Question: I believe there is a problem with the normalization of the histogram, since one must divide with the radius of each element.
---
I am trying trying to calculate the fluctuations of particle number and the radial distribution function of a 2d LennardJones(LJ) system using python3. Although I believe the particle fluctuations come out right, the pair correlation g(r) come right for small distances but then blow up ( the calculation uses numpy's histogram method).
The thing is, I can' t find out why such a behavior emerges- perhaps of some misunderstanding of a method? As it is, I am posting the relevant code right below, and if needed, I could also upload other parts of the code or the entire script.
Note first, that since we are working with the Grand-Canonical Ensemble, as the number of particles changes,
'''
def mcex(L,npart,particles,beta,rho0,V,en):
factorin=(rho0*V)/(npart+1)
factorout=(npart)/(V*rho0)
print("factorin=",factorin)
print("factorout",factorout)
# Produce random number and check:
rand = random.uniform(0, 1)
if rand <= 0.5:
# Insert a particle at a random location
x_new_coord = random.uniform(0, L)
y_new_coord = random.uniform(0, L)
new_particle = [x_new_coord,y_new_coord]
new_E = particleEnergy(new_particle,particles, npart+1)
deltaE = new_E
print("dEin=",deltaE)
# Acceptance rule for inserting
if(deltaE>10):
P_in=0
else:
P_in = (factorin) *math.exp(-beta*deltaE)
print("pinacc=",P_in)
rand= random.uniform(0, 1)
if rand <= P_in :
particles.append(new_particle)
en += deltaE
npart += 1
print("accepted insertion")
else:
if npart != 0:
p = random.randint(0, npart-1)
this_particle = particles[p]
prev_E = particleEnergy(this_particle, particles, p)
deltaE = prev_E
print("dEout=",deltaE)
# Acceptance rule for removing
if(deltaE>10):
P_re=1
else:
P_re = (factorout)*math.exp(beta*deltaE)
print("poutacc=",P_re)
rand = random.uniform(0, 1)
if rand <= P_re :
particles.remove(this_particle)
en += deltaE
npart = npart - 1
print("accepted removal")
print()
return particles, en, npart
'''
'''
# MC
for step in range(0, runTimes):
print(step)
print()
rand = random.uniform(0,1)
if rand <= 0.9:
#----------- change energies-------------------------
#........
#........
else:
particles, en, N = mcex(L,N,particles,beta,rho0,V, en)
# stepList.append(step)
if((step+1)%1000==0):
for i, particle1 in enumerate(particles):
for j, particle2 in enumerate(particles):
if j!= i:
# print(particle1)
# print(particle2)
# print(i)
# print(j)
dist.append(distancesq(particle1, particle2))
NList.append(N)
'''
'''
def mcex(L,npart,particles,beta,rho0,V,en):
factorin=(rho0*V)/(npart+1)
factorout=(npart)/(V*rho0)
print("factorin=",factorin)
print("factorout",factorout)
# Produce random number and check:
rand = random.uniform(0, 1)
if rand <= 0.5:
# Insert a particle at a random location
x_new_coord = random.uniform(0, L)
y_new_coord = random.uniform(0, L)
new_particle = [x_new_coord,y_new_coord]
new_E = particleEnergy(new_particle,particles, npart+1)
deltaE = new_E
print("dEin=",deltaE)
# Acceptance rule for inserting
if(deltaE>10):
P_in=0
else:
P_in = (factorin) *math.exp(-beta*deltaE)
print("pinacc=",P_in)
rand= random.uniform(0, 1)
if rand <= P_in :
particles.append(new_particle)
en += deltaE
npart += 1
print("accepted insertion")
else:
if npart != 0:
p = random.randint(0, npart-1)
this_particle = particles[p]
prev_E = particleEnergy(this_particle, particles, p)
deltaE = prev_E
print("dEout=",deltaE)
# Acceptance rule for removing
if(deltaE>10):
P_re=1
else:
P_re = (factorout)*math.exp(beta*deltaE)
print("poutacc=",P_re)
rand = random.uniform(0, 1)
if rand <= P_re :
particles.remove(this_particle)
en += deltaE
npart = npart - 1
print("accepted removal")
print()
return particles, en, npart
'''
'RDF(N,particles,L)'
with the function:
'''
def RDF(N,particles, L):
minb=0
maxb=8
nbin=500
skata=np.asarray(dist).flatten()
rDf = np.histogram(skata, np.linspace(minb, maxb,nbin))
prefactor = (1/2/ np.pi)* (L**2/N **2) /len(dist) *( nbin /(maxb -minb) )
# prefactor = (1/(2* np.pi))*(L**2/N**2)/(len(dist)*num_increments/(rMax + 1.1 * dr ))
rDf = [prefactor*rDf[0], 0.5*(rDf[1][1:]+rDf[1][:-1])]
print('skata',len(rDf[0]))
print('incr',len(rDf[1]))
plt.figure()
plt.plot(rDf[1],rDf[0])
plt.xlabel("r")
plt.ylabel("g(r)")
plt.show()
'''
The results are:
<URL>
Particle N number fluctuations
and
[
but we want
<URL>
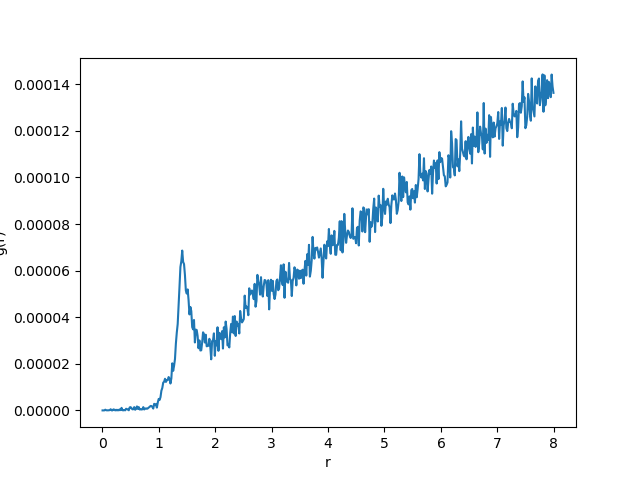
Answer: Your g(r) is not correctly normalised. You need to divide the number of pairs found in each bin by the average density of the system times the area of the annulus associated to that bin, where the latter is just 2 pi r dr, with r being the bin's midpoint and dr the bin size. As far as I can tell, your prefactor does not contain the "r" bit. There is also something else that is missing, but it's hard to tell without knowing what all the other constants contain.
EDIT: <URL> is a link that will guide you the implementation of a routine to compute the radial distribution function in 2D and 3D